Field crop: maize
Growth stage: 1
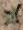
Species: atriplex